Question: I have encountered a problem since one hour..take me as a beginner please..
The query is very simple :
'''
public List<String> finArticleByfamille(String famille){
EntityManager em = getEntityManager();
Query qr= em.createQuery("SELECT a.libel FROM Article a WHERE a.famille_idfamille = '"+famille+"'");
return qr.getResultList();
}
'''
also I have tried this :
'''
public List<String> finArticleByfamille(String famille){
EntityManager em = getEntityManager();
Query qr= em.createQuery("SELECT a.libel FROM Article a WHERE a.familleIdfamille = '"+famille+"'");
return qr.getResultList();
}
'''

the error comes from this call:
'''
String famille=famille_produit_fact_direct.getSelectedItem().toString();
l_article=(Vector) ajc.finArticleByfamille(famille);
'''
I get this Error :
'''
Grave: null
java.util.concurrent.ExecutionException: java.lang.IllegalArgumentException: An exception occurred while creating a query in EntityManager:
Exception Description: Error compiling the query [SELECT a.libel FROM Article a WHERE a.famille_idfamille = 'famille2'], line 1, column 38: unknown state or association field [famille_idfamille] of class [glob.entitys.Article].
at java.util.concurrent.FutureTask$Sync.innerGet(FutureTask.java:252)
at java.util.concurrent.FutureTask.get(FutureTask.java:111)
at javax.swing.SwingWorker.get(SwingWorker.java:602)
at glob.main$32.done(main.java:2068)
at javax.swing.SwingWorker$5.run(SwingWorker.java:737)
'''
I respected the same name as the database, so why it does not work ?
(sorry for the french language)
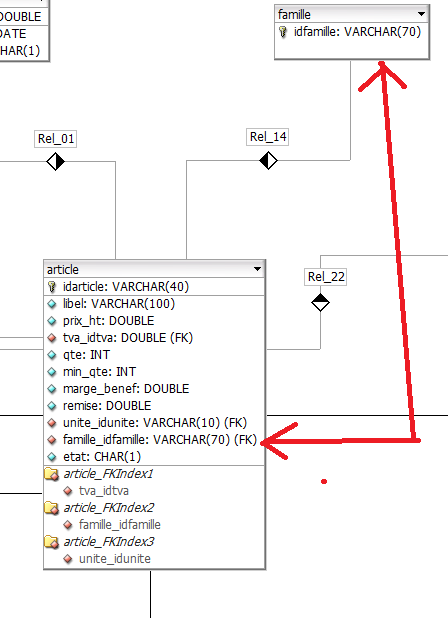
Answer: @Tim Gage thank you, I just noticed something..
in my entity 'glob.entitys.Article' I have familleIdfamille as field :
'''
@JoinColumn(name = "FAMILLE_IDFAMILLE", referencedColumnName = "IDFAMILLE", nullable = false)
@ManyToOne(optional = false)
private Famille familleIdfamille;
'''
'Famille' it is another entity..
then it is normal that he does not know 'famille_idfamille' ?
this comment its from the documentation :
-
Then I put this:
'''
Query qr= em.createQuery("SELECT a.libel FROM Article a WHERE a.familleIdfamille.idfamille = '"+famille+"'");
'''
and its worked;
it is logical that it does not work, because the 'familleIdfamille' is an instance of 'Famille' entity...